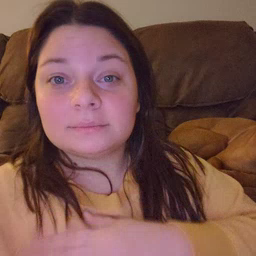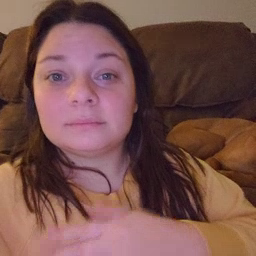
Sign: close